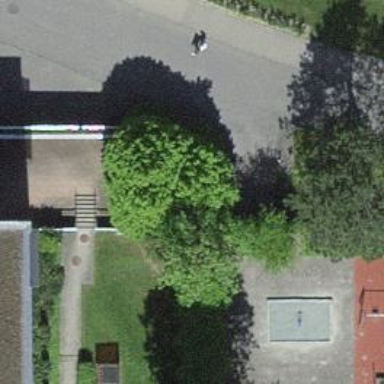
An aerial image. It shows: Parking entrance.